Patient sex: F
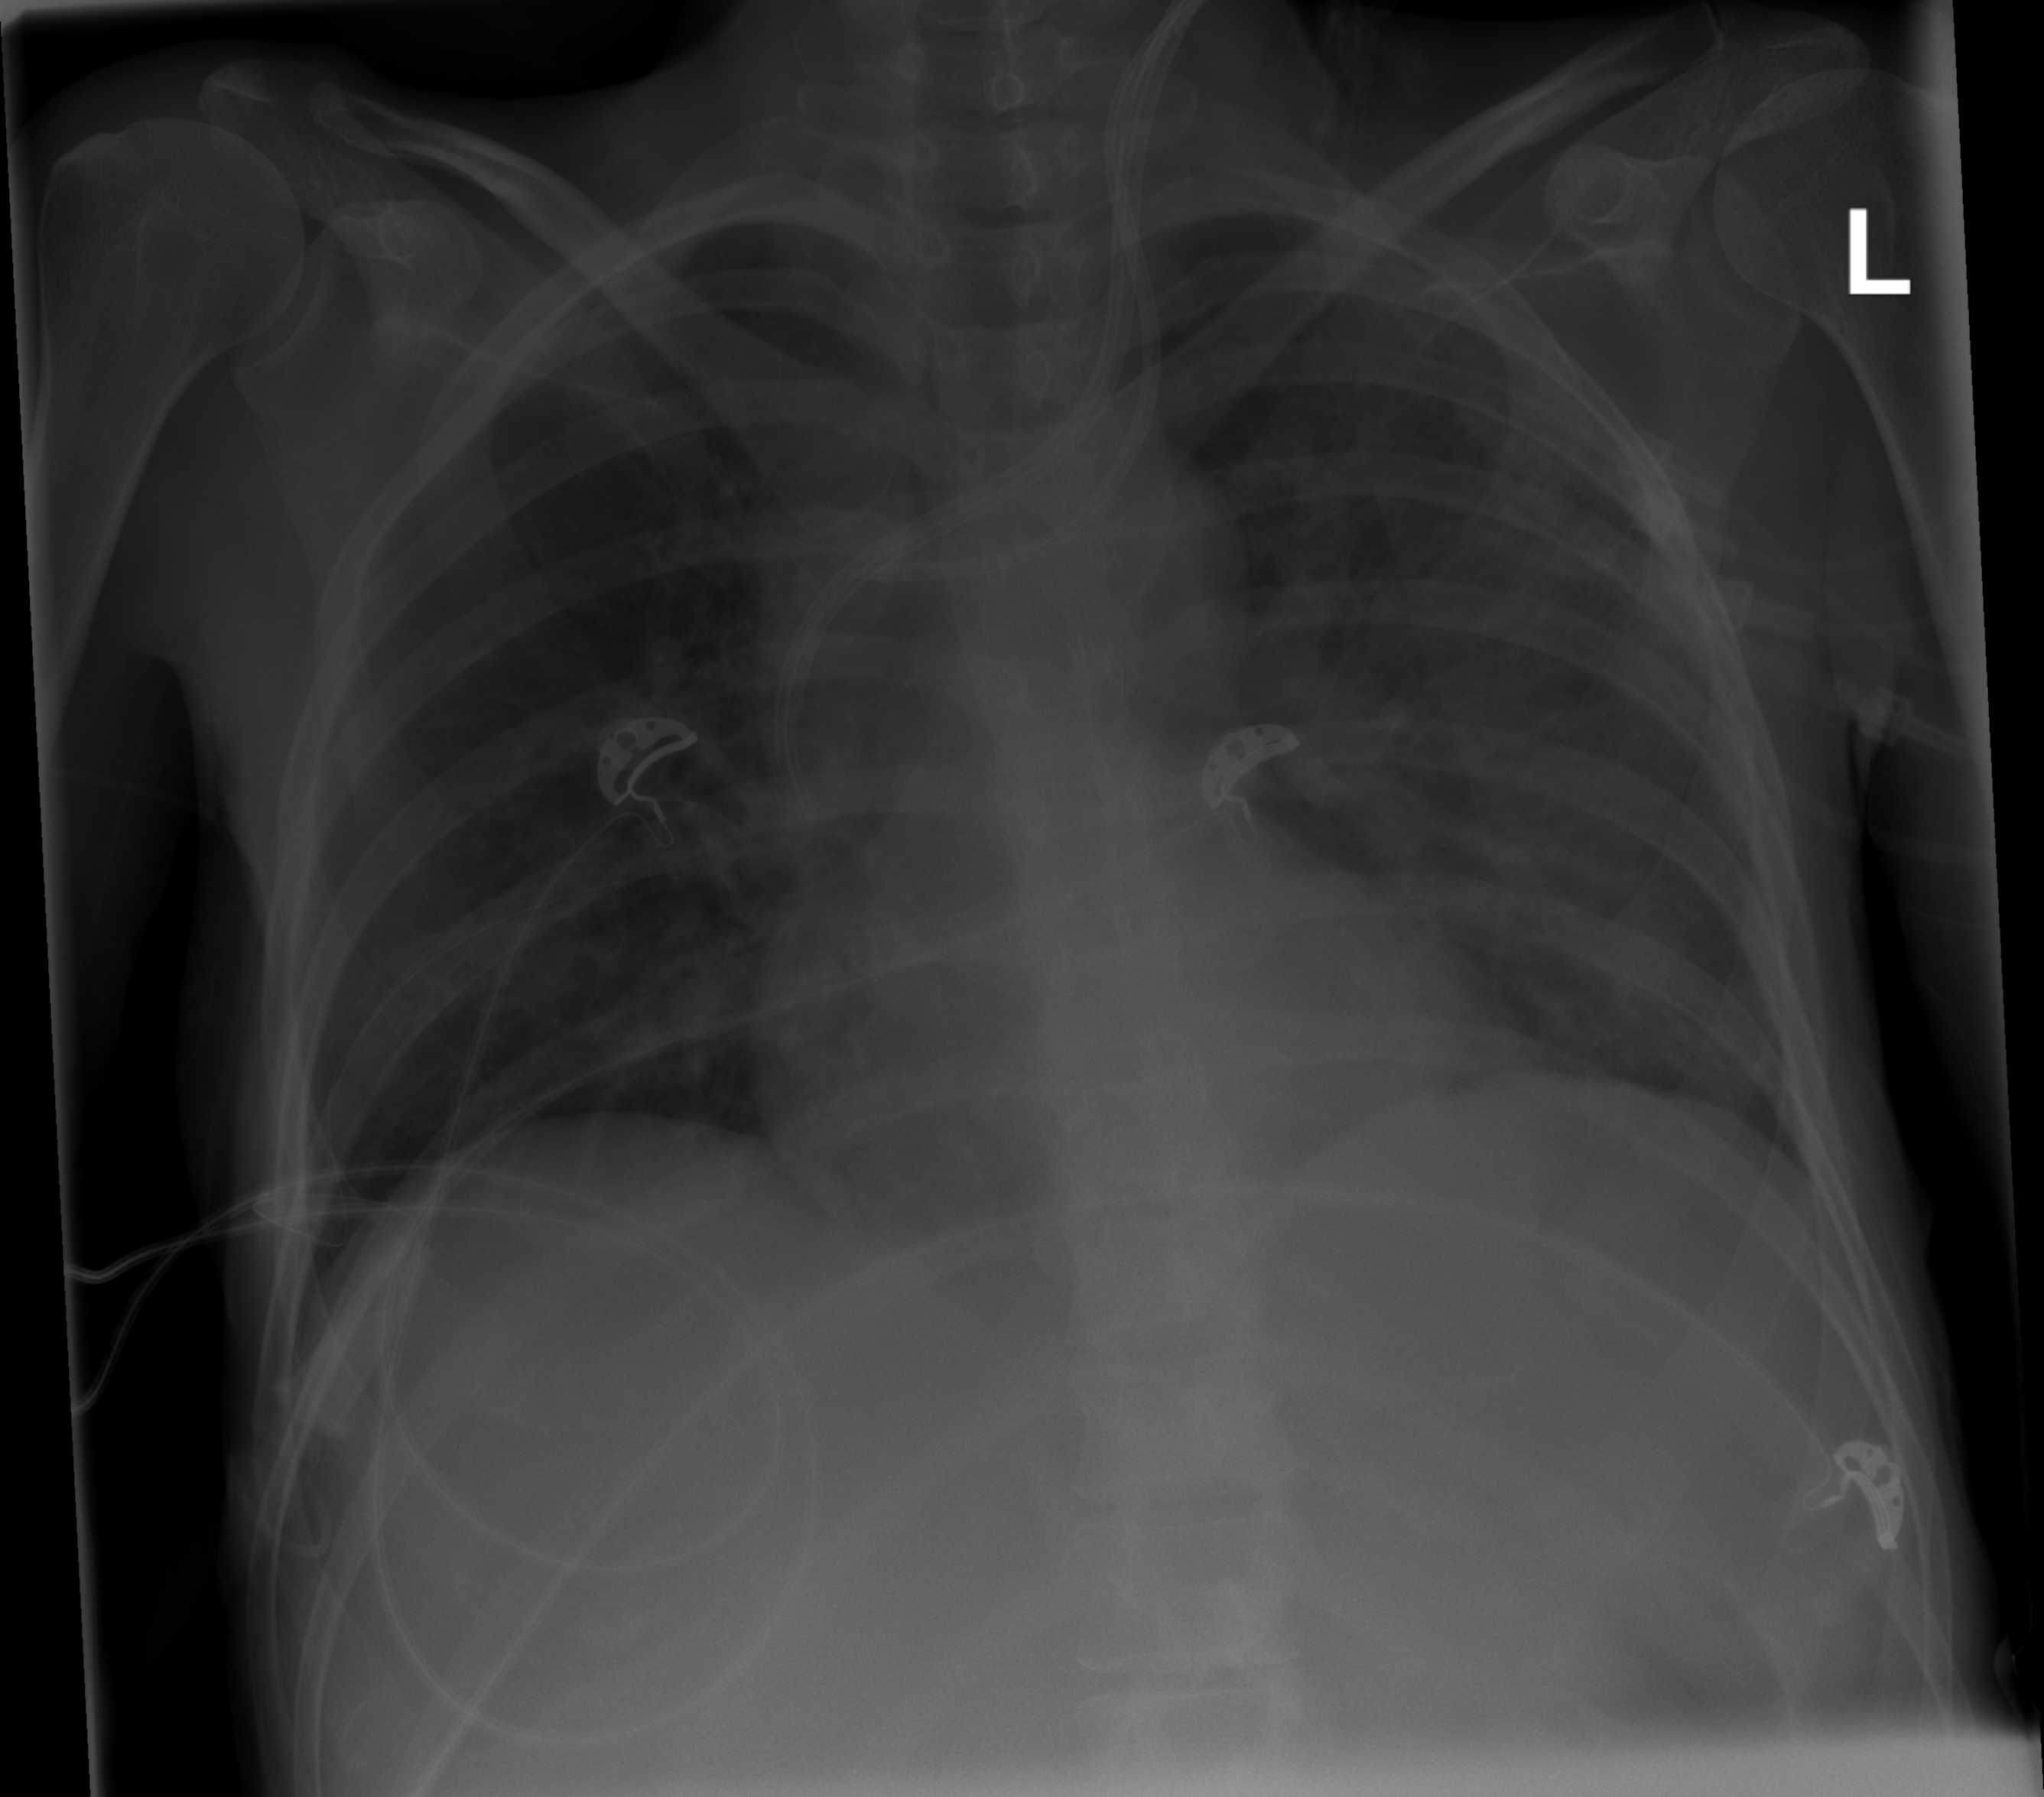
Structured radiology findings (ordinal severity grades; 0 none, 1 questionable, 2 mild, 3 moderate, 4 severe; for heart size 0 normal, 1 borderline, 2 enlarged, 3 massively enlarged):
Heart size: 0
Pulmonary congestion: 0
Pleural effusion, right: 0
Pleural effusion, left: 0
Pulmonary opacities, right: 2
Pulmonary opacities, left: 2
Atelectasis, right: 0
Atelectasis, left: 0